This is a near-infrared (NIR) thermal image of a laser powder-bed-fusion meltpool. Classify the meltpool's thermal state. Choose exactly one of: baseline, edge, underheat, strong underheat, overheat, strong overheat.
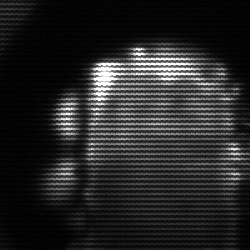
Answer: baseline